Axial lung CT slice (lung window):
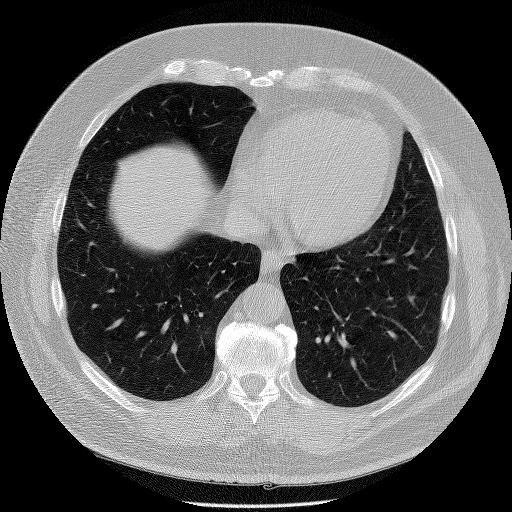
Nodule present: no